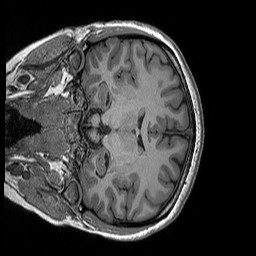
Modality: T1w
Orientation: coronal
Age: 22
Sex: female
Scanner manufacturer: siemens
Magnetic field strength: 3 T
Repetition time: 2.3 s
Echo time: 0.00298 s